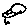
Label: bird